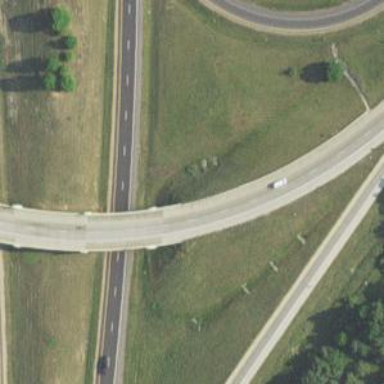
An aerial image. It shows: Bridge on motorway link.